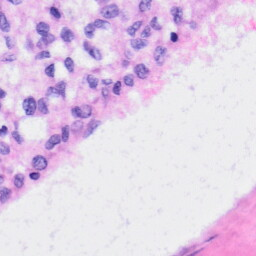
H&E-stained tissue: Liver